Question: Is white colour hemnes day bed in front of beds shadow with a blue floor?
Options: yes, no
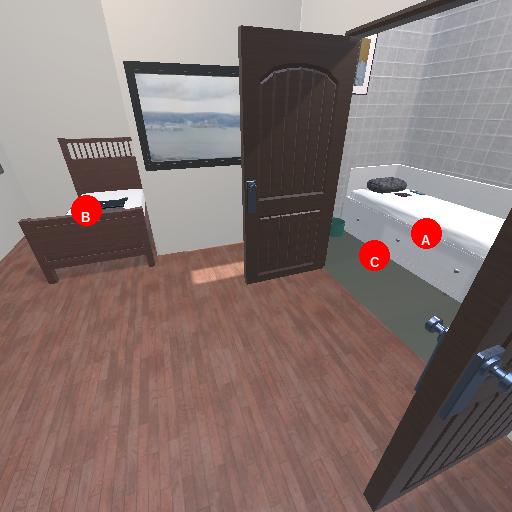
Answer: yes